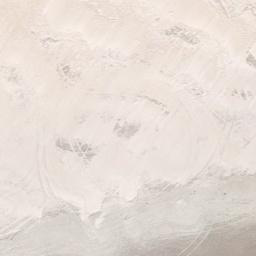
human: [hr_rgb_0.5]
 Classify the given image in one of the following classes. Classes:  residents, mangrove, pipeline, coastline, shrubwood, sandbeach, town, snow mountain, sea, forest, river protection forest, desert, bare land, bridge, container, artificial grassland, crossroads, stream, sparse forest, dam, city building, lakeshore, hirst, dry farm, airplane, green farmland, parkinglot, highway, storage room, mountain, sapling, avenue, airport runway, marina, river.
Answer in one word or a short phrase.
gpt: sandbeach